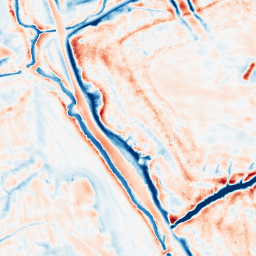
Category: edge_preserving
Decomposition family: bilateral
Decomposition parameters: d: 21
sigma_color: 100
sigma_space: 50
Upsampling method: quartic
Upsampling parameters: scale: 4
Upsampling scale: 4